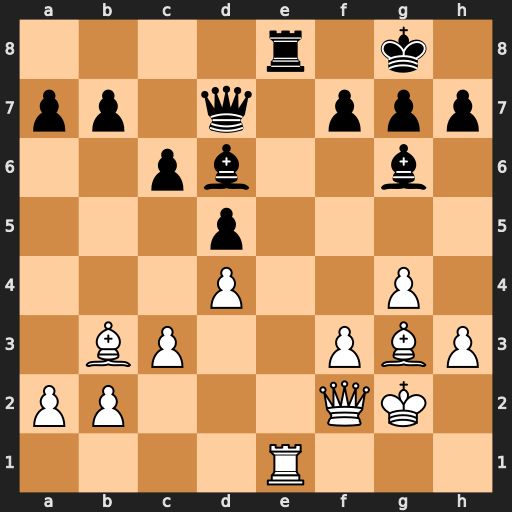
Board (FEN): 4r1k1/pp1q1ppp/2pb2b1/3p4/3P2P1/1BP2PBP/PP3QK1/4R3
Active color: w
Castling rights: -
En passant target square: -
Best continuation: Rxe8+ Qxe8 Bxd6